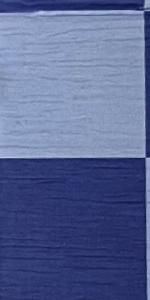
Label: Empty